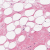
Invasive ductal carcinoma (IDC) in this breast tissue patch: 0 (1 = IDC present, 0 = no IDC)